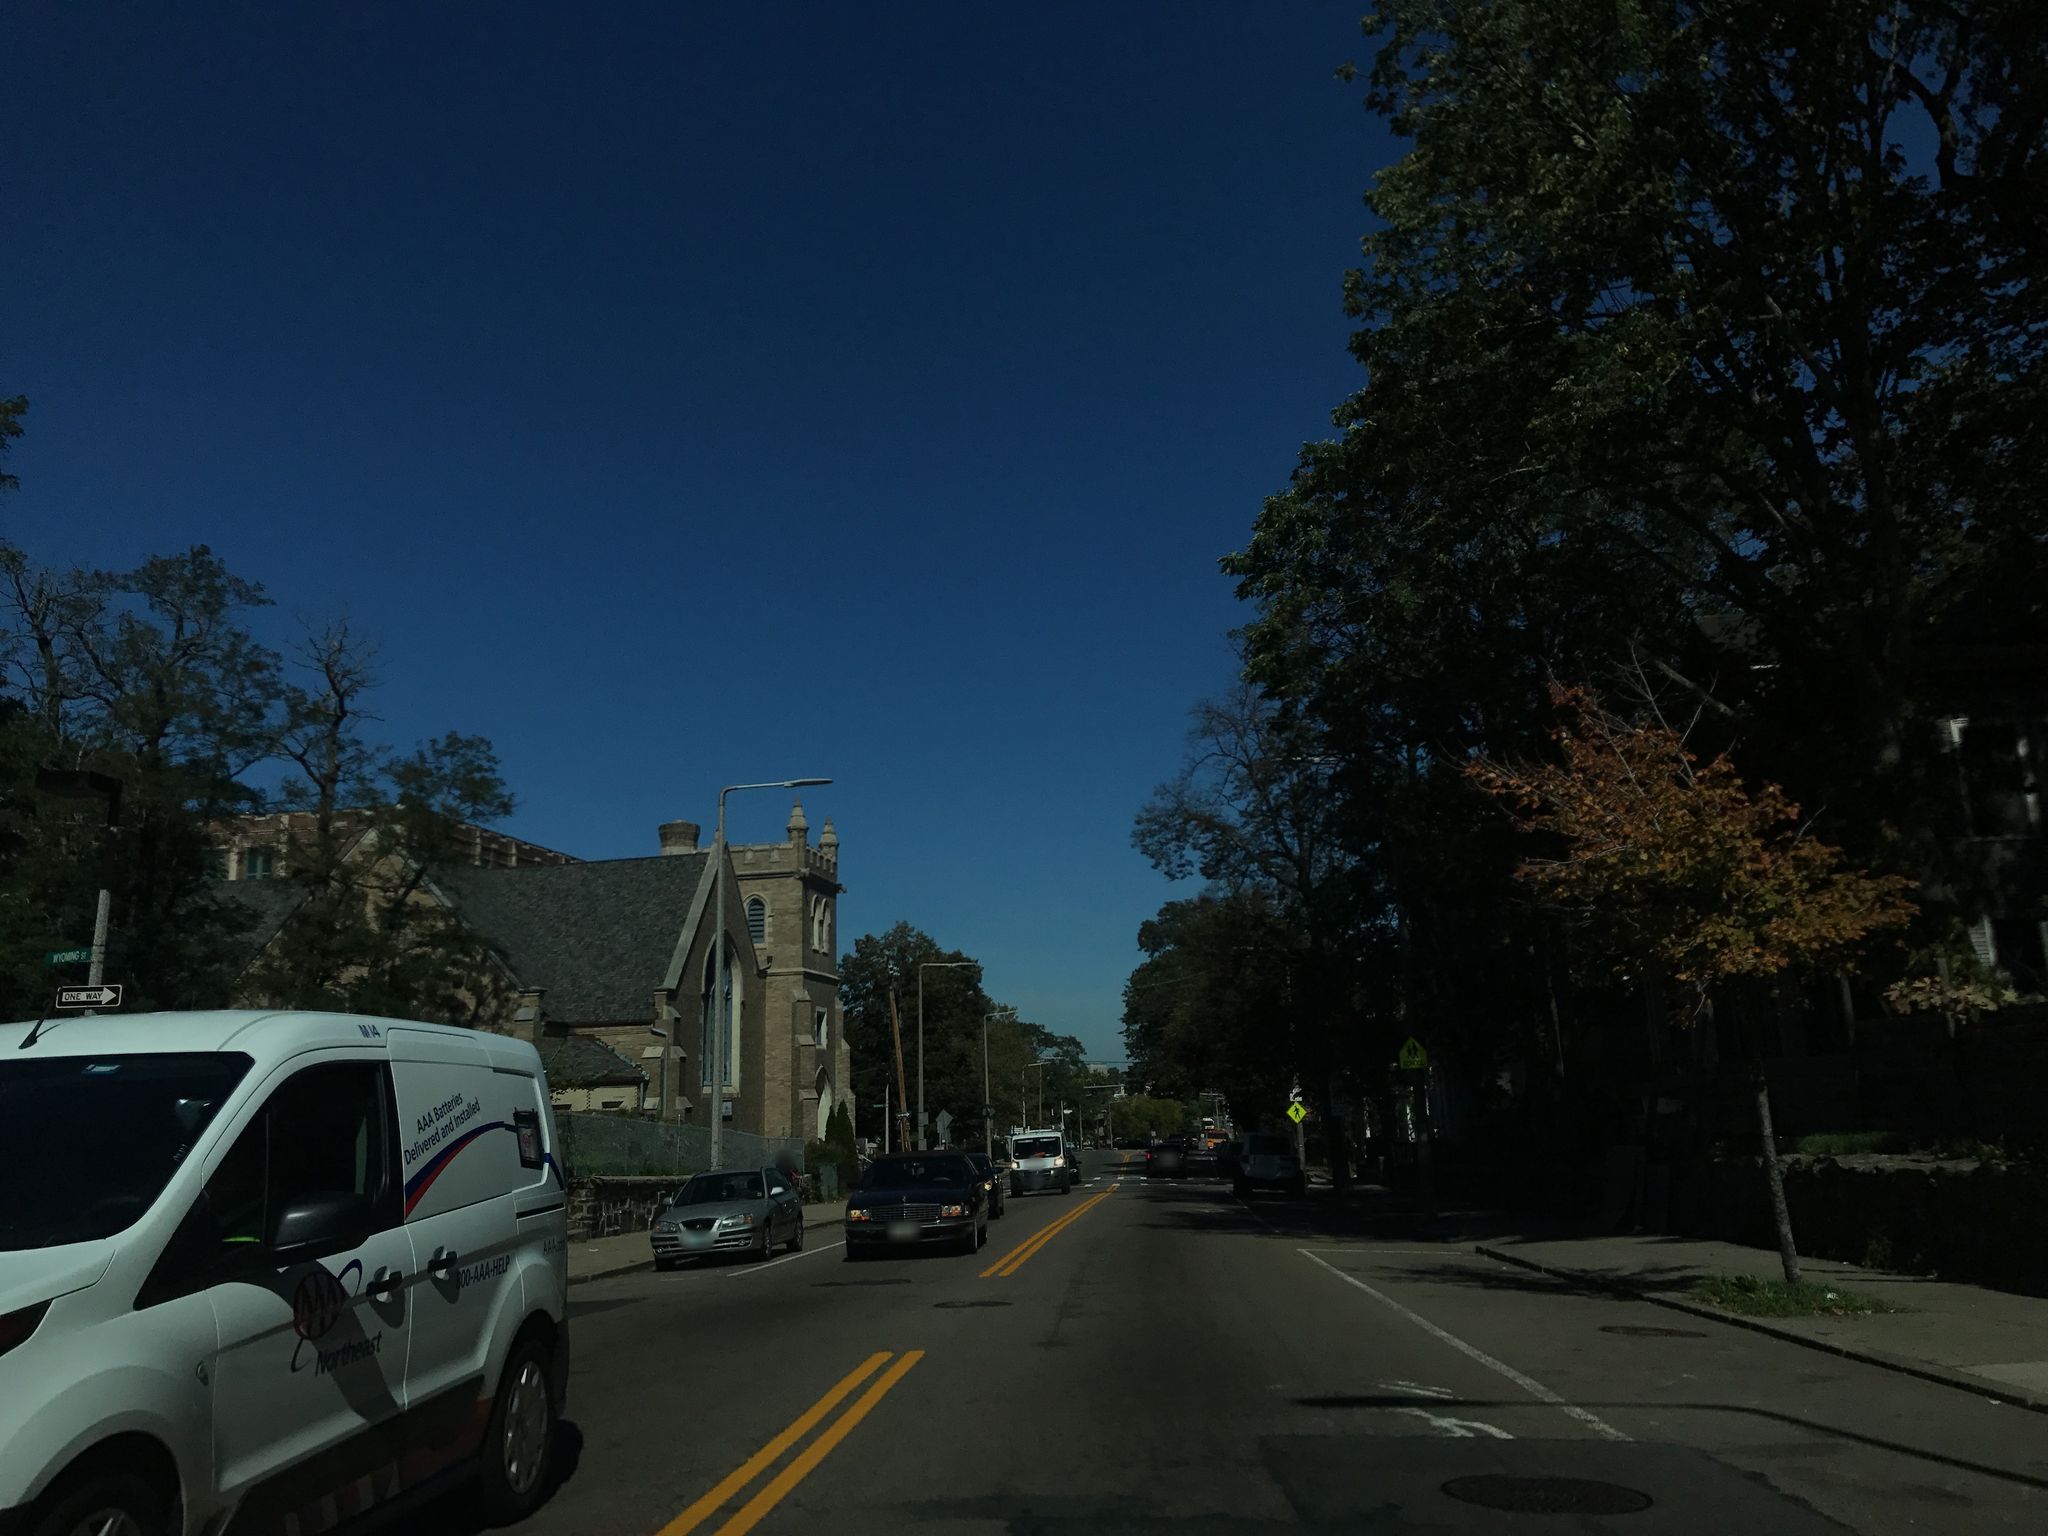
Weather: clear
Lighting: day
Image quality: good
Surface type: driving surface
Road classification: secondary
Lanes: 2
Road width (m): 17.1
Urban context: urban centre
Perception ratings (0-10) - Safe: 6.64, Lively: 9.45, Beautiful: 6.87, Boring: 2.54, Depressing: 4.12, Wealthy: 5.59